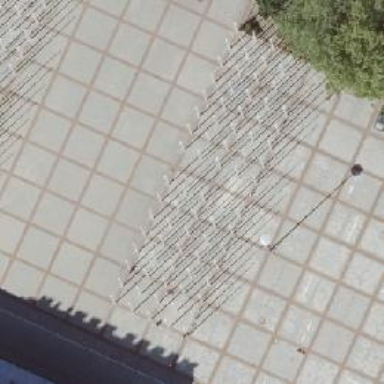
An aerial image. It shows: Flagpole structure.